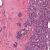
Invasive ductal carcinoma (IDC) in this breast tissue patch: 1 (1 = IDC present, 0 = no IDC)